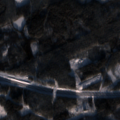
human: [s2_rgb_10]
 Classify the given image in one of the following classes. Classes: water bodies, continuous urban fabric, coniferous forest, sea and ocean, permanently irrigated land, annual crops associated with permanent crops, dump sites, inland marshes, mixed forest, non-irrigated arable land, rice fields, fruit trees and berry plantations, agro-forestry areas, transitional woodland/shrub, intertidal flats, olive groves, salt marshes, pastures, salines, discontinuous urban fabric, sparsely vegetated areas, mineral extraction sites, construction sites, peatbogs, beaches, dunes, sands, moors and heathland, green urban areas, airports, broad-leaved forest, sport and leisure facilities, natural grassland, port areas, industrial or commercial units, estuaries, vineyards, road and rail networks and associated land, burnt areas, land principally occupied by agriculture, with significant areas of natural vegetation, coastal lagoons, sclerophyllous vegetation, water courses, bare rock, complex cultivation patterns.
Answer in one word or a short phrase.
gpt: coniferous forest, transitional woodland/shrub